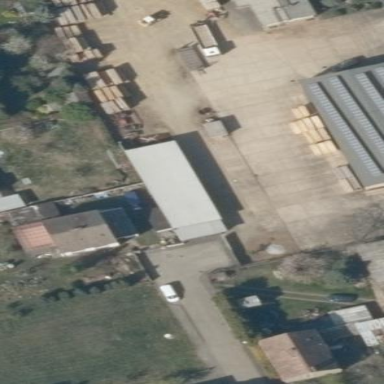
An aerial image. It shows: Shed building.